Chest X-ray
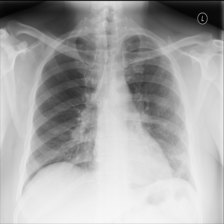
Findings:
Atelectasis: negative
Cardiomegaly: negative
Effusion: negative
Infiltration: negative
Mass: negative
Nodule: negative
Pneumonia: negative
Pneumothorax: negative
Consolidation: negative
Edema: negative
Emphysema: negative
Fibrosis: negative
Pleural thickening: negative
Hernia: negative